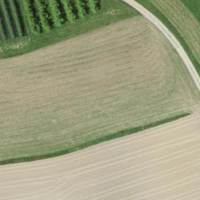
EUNIS habitat code: 52
Species observed at this site:
Ajuga genevensis